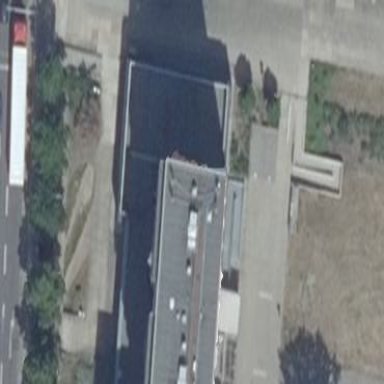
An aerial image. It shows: Commercial building with flat roof made of gray tar paper.